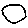
Label: circle